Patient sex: M
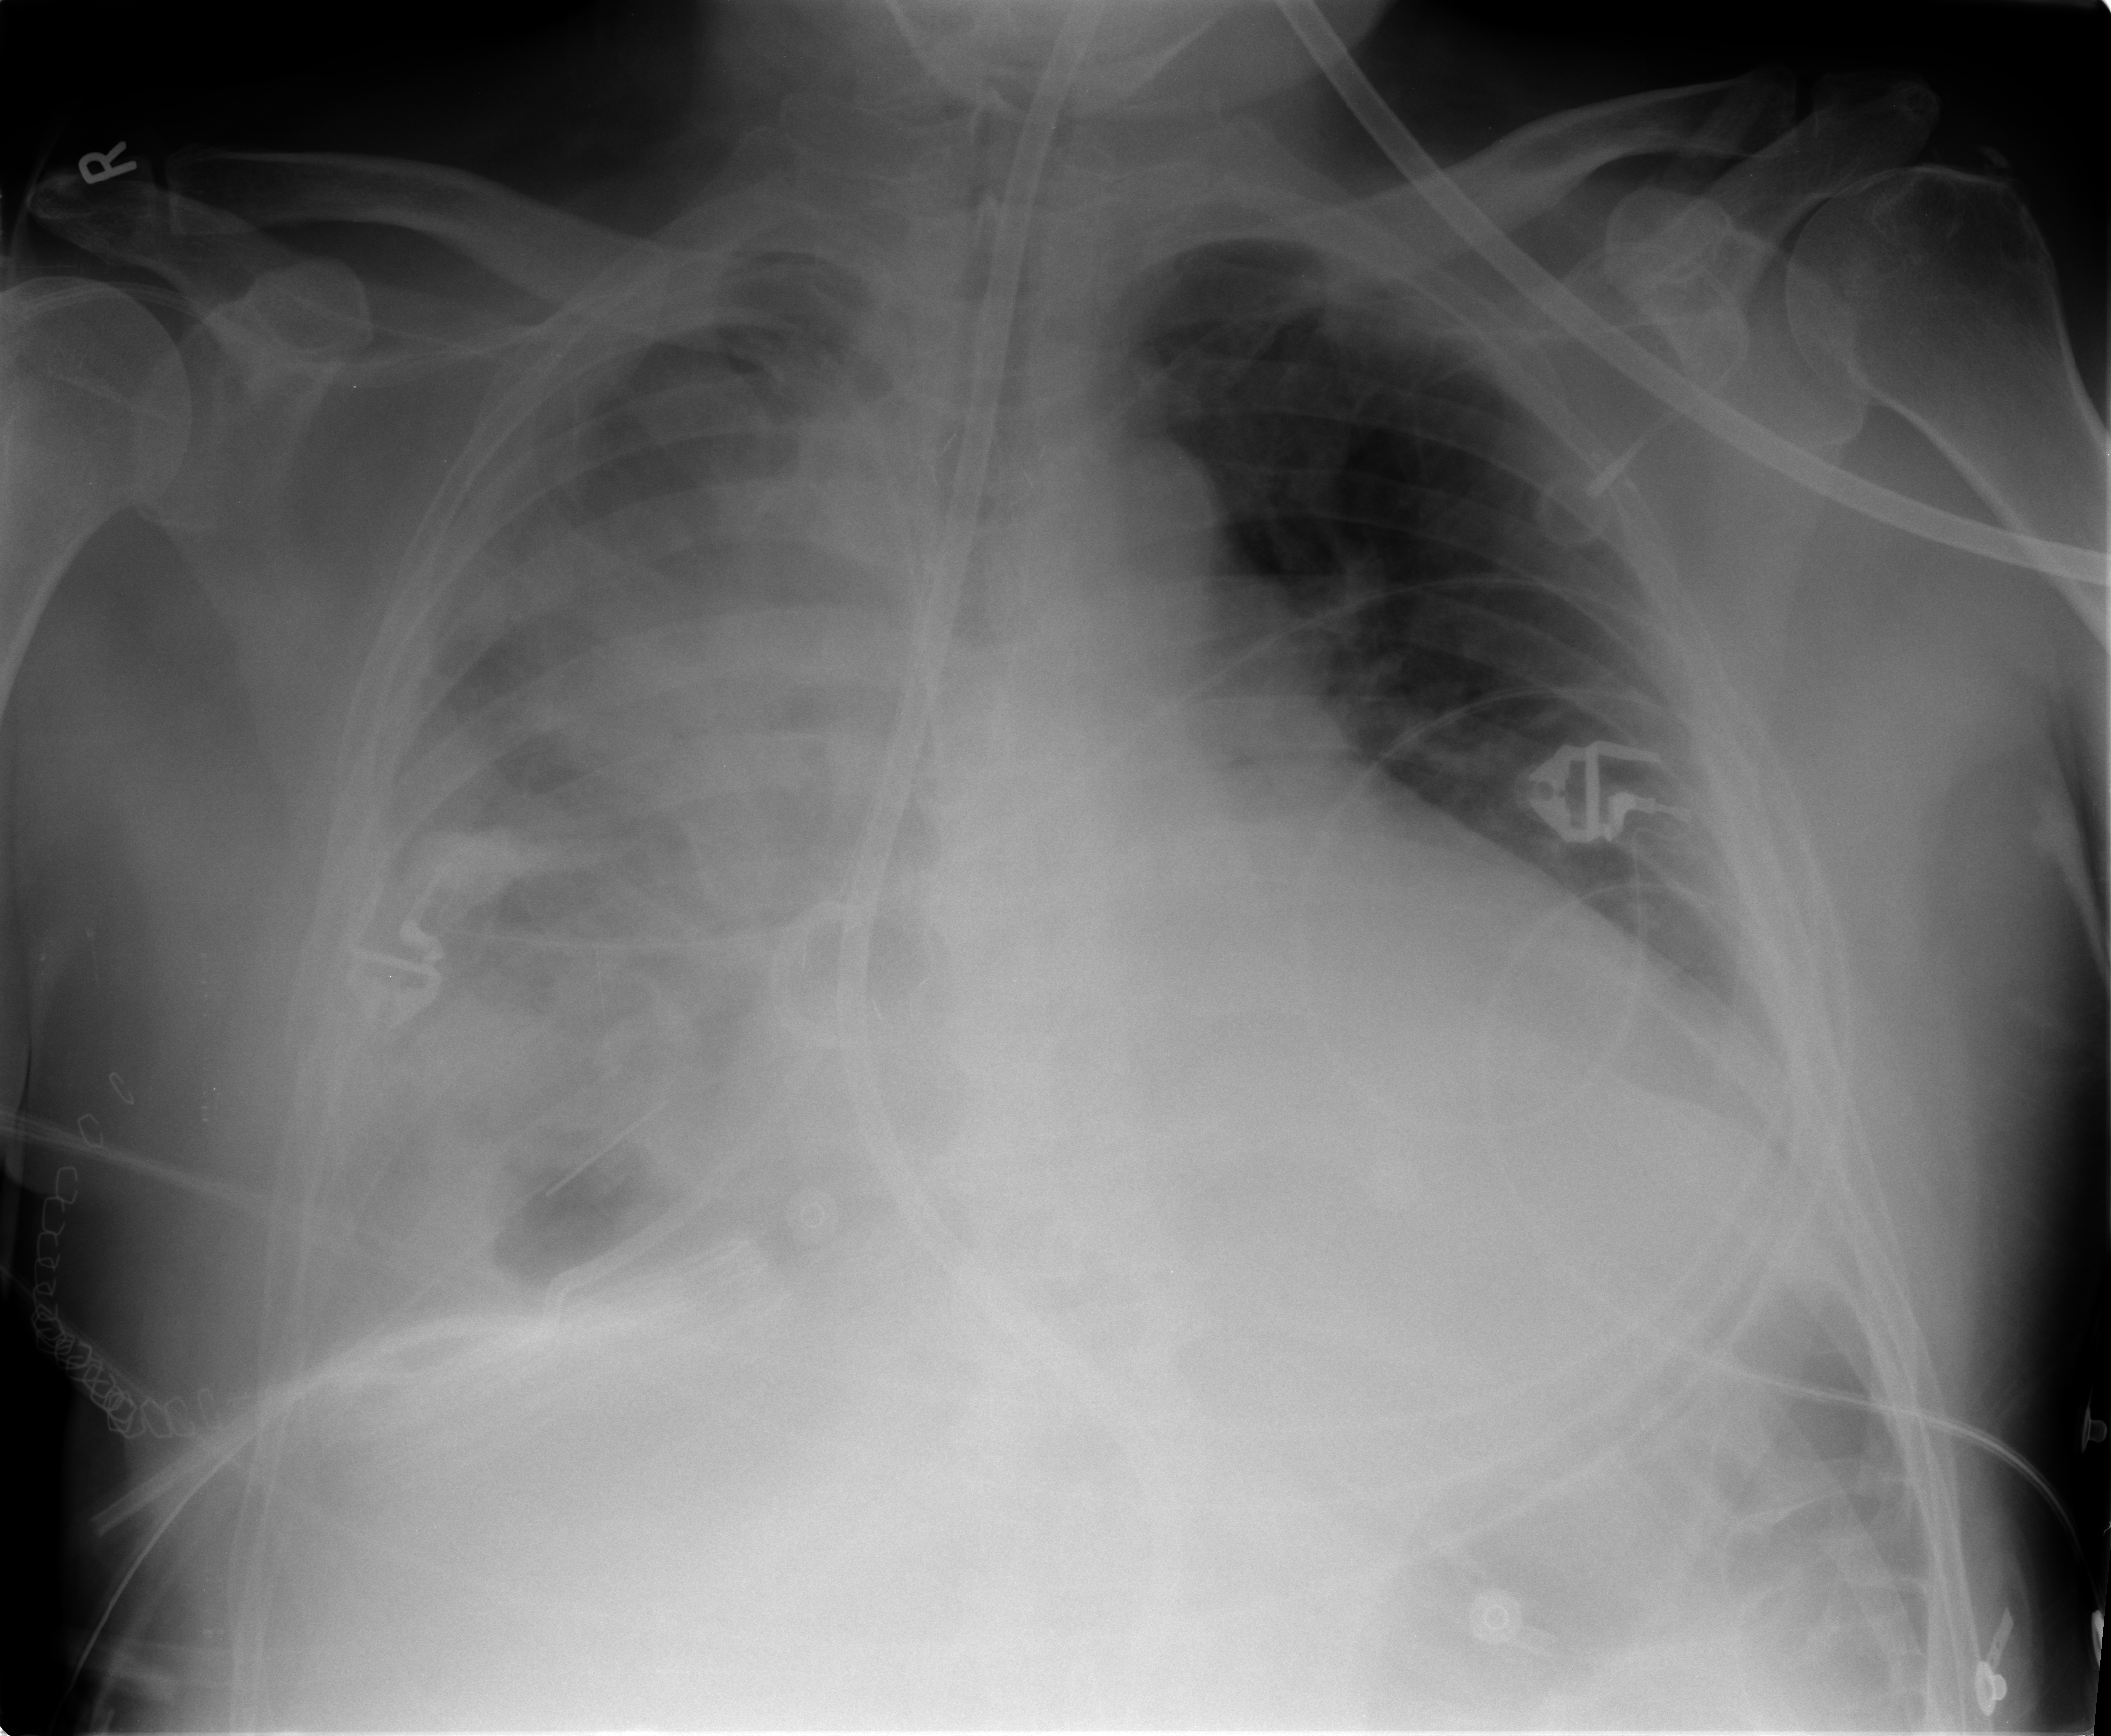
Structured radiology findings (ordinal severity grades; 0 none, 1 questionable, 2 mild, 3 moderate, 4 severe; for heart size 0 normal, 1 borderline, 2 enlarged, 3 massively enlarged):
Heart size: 2
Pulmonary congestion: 2
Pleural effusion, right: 3
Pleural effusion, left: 1
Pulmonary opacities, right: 3
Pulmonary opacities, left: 0
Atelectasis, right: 3
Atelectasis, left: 2